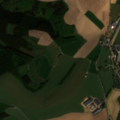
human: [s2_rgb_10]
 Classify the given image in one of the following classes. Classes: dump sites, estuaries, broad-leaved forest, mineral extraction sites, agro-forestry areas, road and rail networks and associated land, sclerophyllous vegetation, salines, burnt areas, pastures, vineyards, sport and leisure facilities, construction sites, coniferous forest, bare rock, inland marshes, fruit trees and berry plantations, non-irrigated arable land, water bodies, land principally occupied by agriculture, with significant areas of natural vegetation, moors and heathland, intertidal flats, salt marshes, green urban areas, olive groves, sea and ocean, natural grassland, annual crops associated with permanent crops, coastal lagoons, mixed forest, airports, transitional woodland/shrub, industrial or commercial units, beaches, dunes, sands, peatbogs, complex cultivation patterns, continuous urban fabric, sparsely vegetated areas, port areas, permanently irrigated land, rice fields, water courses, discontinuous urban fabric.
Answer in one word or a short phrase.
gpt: non-irrigated arable land, pastures, mixed forest